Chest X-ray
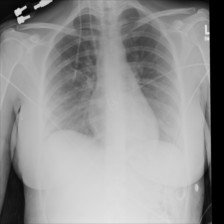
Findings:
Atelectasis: negative
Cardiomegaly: negative
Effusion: negative
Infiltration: negative
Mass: negative
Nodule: negative
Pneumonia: negative
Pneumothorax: negative
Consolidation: negative
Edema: negative
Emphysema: negative
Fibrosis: negative
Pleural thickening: negative
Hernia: negative